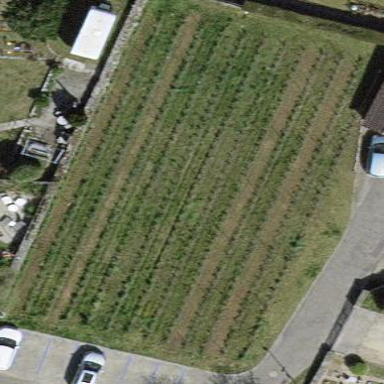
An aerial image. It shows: Beautiful vineyard in the countryside.